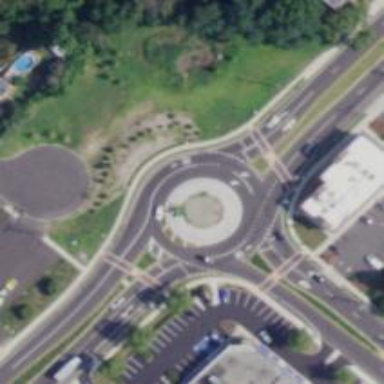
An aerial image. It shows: Primary highway intersecting roundabout.